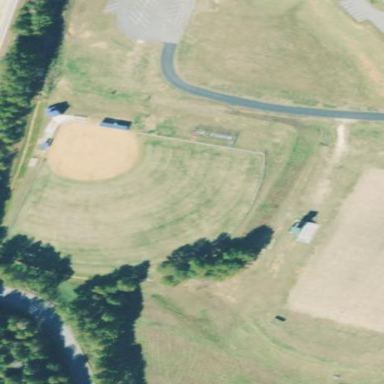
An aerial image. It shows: Baseball pitch for leisure and sports activities.